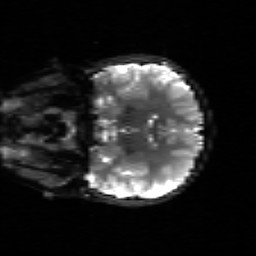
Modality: sbref
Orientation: coronal
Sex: female
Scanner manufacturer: siemens
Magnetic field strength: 3 T
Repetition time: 5 s
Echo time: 0.071 s